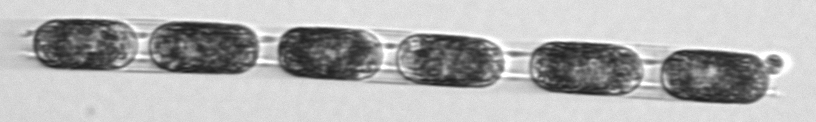
Label: Hemiaulus